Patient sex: F
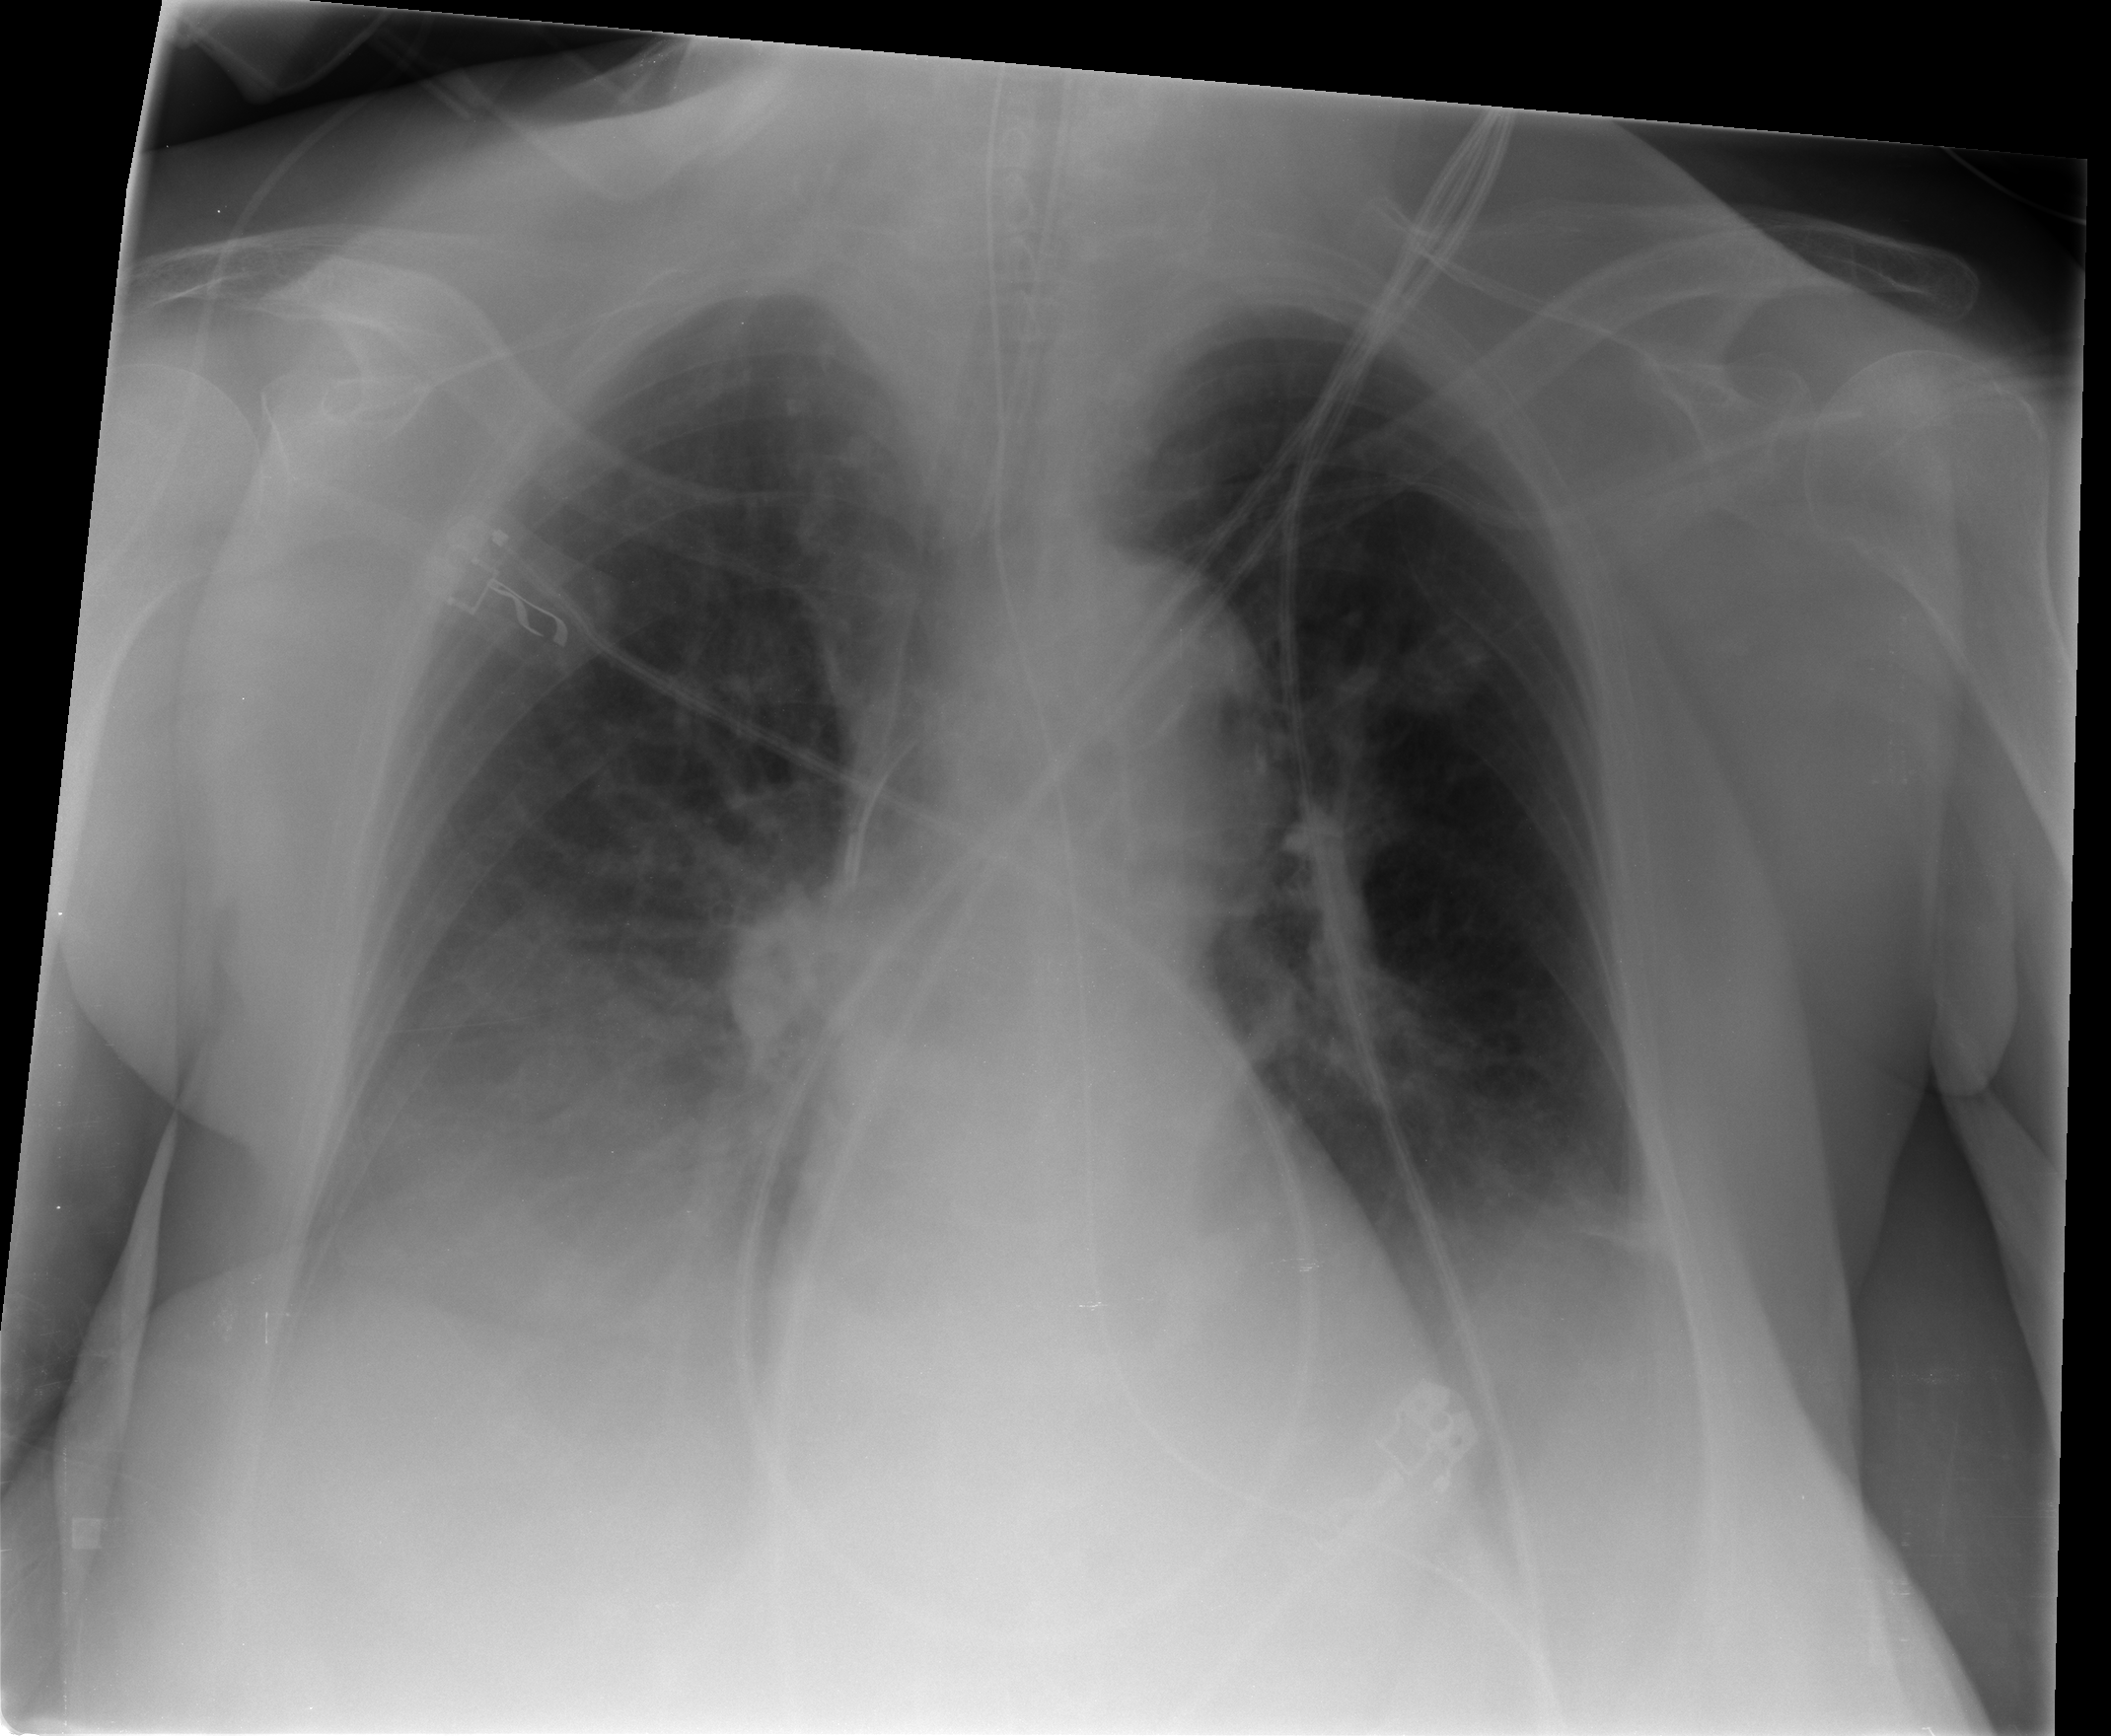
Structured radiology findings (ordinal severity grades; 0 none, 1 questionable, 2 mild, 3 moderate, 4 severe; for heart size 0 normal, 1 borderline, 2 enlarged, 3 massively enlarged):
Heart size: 0
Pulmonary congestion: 1
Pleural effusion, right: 2
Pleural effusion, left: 1
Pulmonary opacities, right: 1
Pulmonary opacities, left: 0
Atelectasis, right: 2
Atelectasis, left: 2